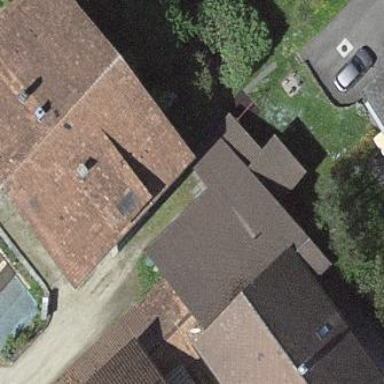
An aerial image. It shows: Rural barn.